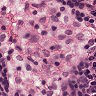
Metastatic tissue present: no